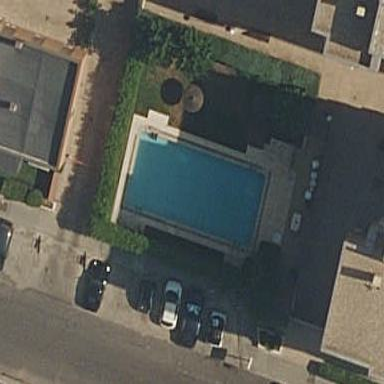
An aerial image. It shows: Swimming pool located in leisure land.